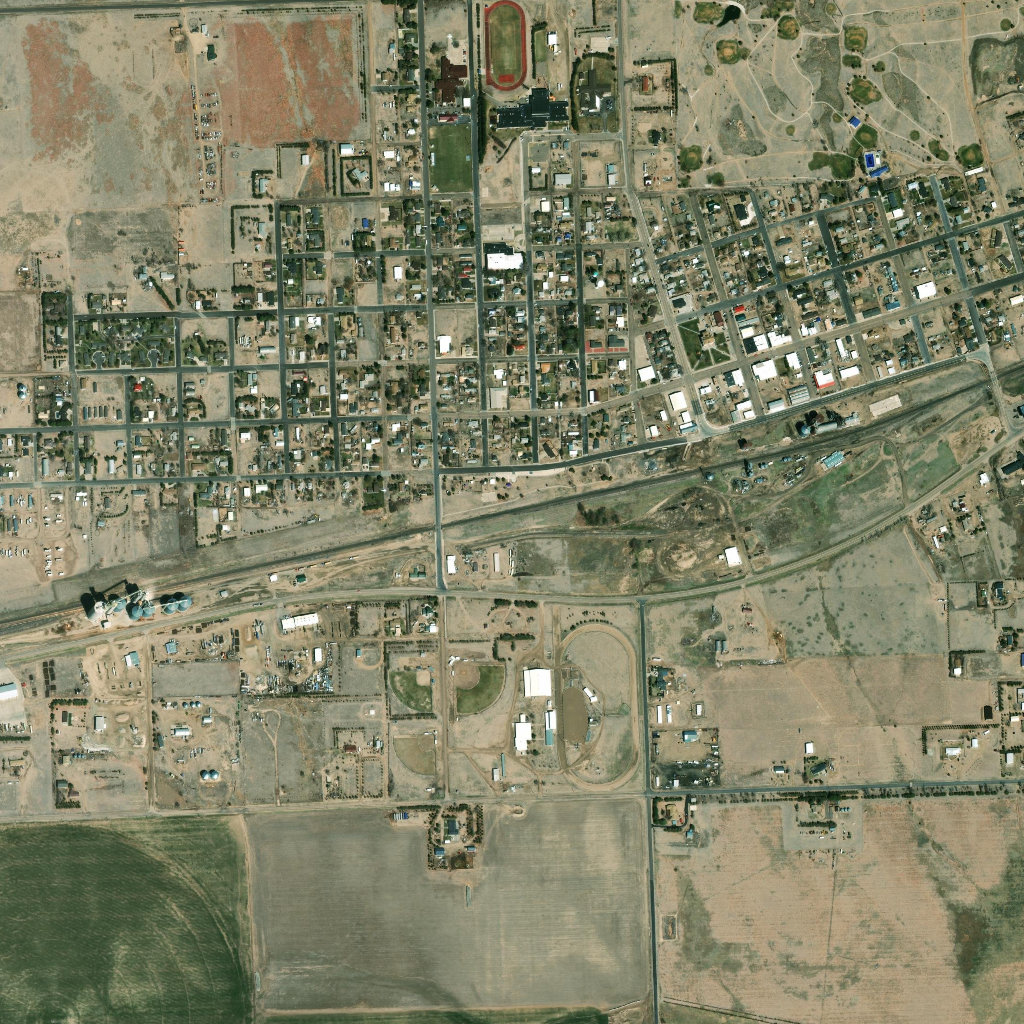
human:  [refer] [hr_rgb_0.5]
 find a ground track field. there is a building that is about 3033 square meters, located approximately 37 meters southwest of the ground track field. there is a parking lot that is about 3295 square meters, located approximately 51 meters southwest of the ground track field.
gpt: <box>[[47, 0, 51, 8, 0]]</box>

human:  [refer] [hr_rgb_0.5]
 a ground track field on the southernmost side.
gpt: <box>[[54, 59, 62, 77, 0]]</box>